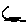
Label: hexagon